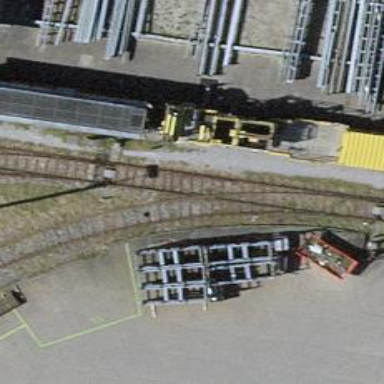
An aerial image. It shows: Railway switch.